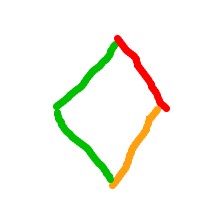
Shape: rhombus